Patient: sex M, age 64
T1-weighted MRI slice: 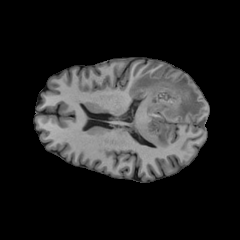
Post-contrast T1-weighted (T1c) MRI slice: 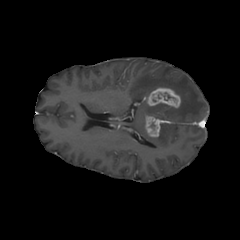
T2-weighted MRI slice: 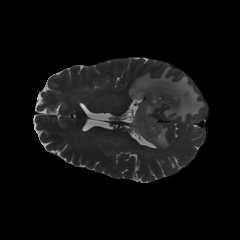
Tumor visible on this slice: yes
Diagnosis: Glioblastoma, IDH-wildtype
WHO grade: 4